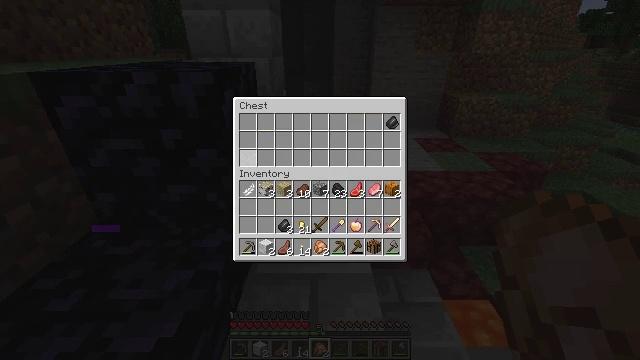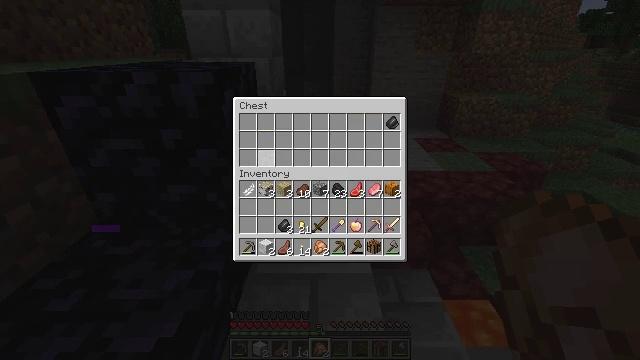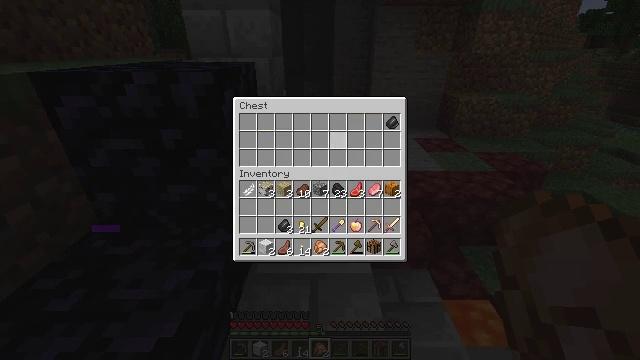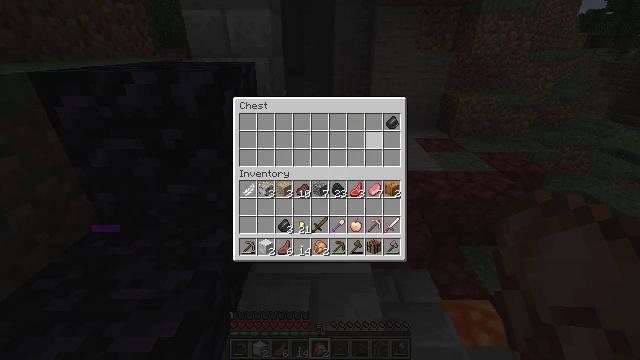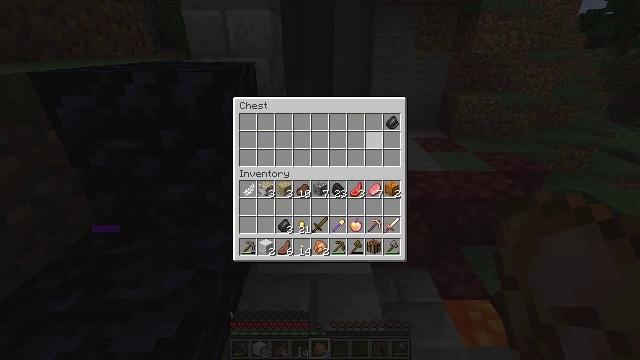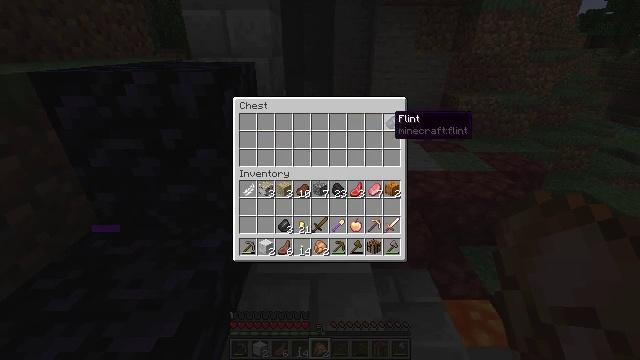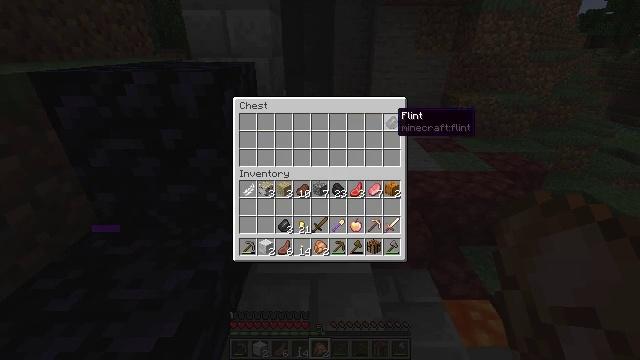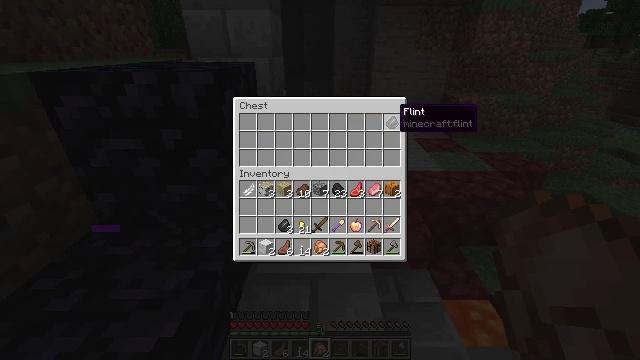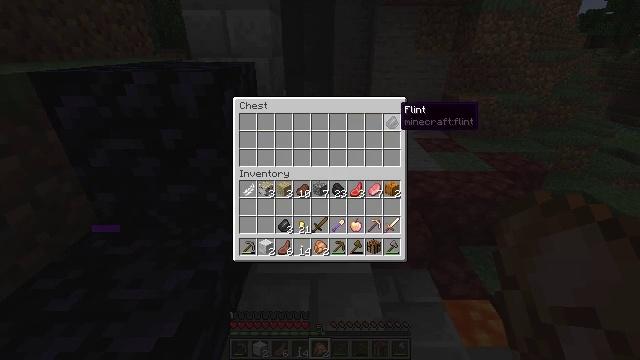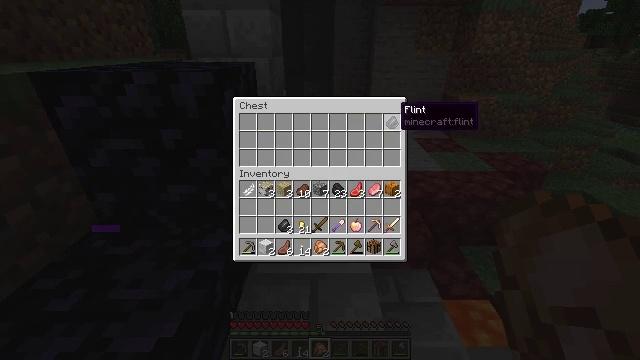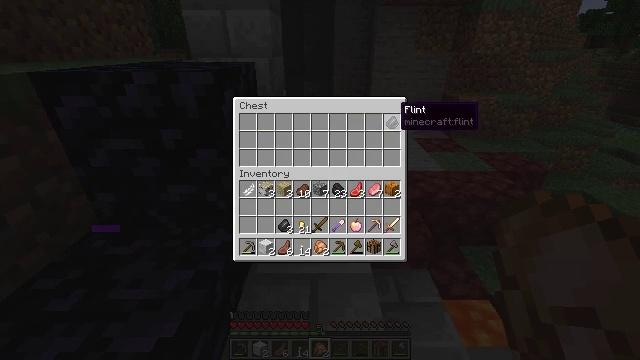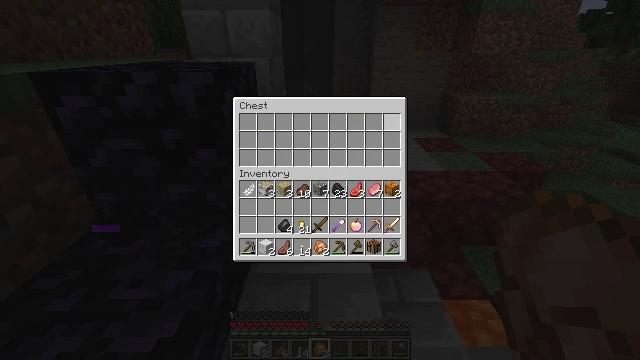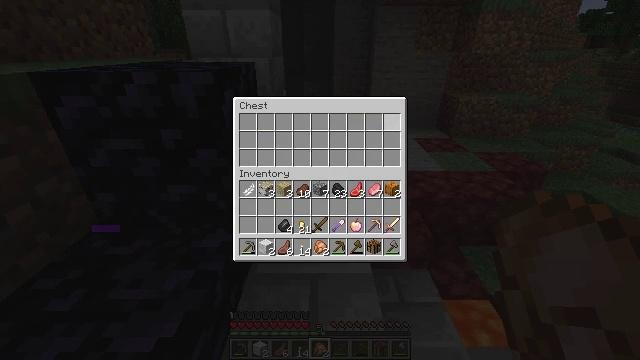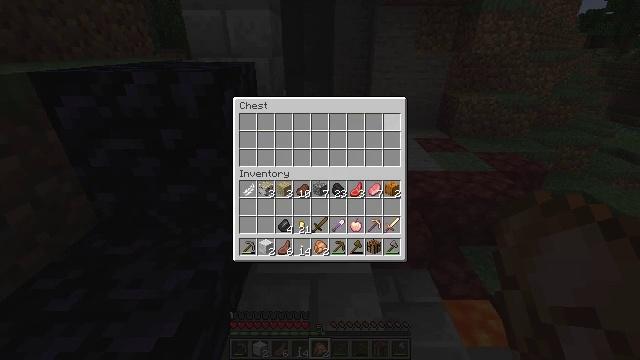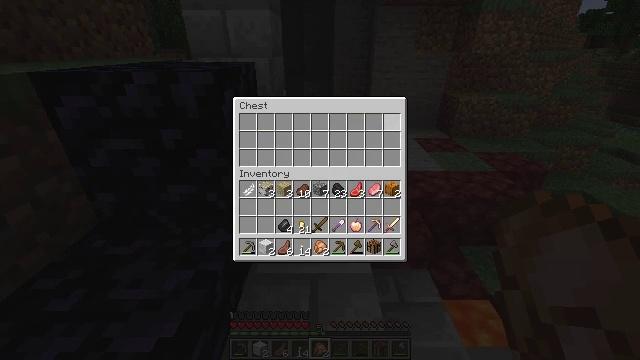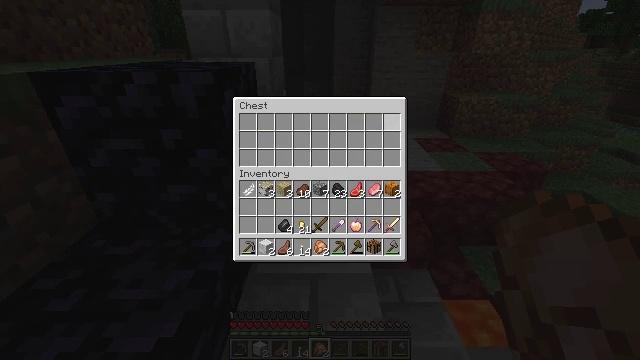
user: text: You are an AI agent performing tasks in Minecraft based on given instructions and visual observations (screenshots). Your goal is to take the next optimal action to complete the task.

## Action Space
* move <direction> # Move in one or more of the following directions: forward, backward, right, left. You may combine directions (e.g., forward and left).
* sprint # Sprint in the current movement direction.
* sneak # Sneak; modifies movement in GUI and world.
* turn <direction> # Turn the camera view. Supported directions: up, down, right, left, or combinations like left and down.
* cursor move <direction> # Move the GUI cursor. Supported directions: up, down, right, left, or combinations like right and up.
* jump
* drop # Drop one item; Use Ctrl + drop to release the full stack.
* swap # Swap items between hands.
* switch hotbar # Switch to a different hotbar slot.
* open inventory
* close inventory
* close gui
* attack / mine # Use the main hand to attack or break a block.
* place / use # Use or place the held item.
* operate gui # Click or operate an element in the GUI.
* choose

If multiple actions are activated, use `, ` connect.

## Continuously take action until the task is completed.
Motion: motion action
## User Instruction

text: Attack the chest to pick it up.
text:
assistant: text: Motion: sneak, cursor move right
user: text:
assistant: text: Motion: sneak, cursor move right and up
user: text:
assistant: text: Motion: sneak, cursor move right and up
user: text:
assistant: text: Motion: sneak
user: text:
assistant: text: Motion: sneak, cursor move right
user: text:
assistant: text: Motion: sneak
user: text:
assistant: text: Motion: sneak
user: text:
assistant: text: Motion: sneak
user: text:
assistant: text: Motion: sneak
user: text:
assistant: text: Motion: sneak
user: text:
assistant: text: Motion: sneak, operate gui
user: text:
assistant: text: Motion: sneak, operate gui
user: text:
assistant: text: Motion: sneak, operate gui
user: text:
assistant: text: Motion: sneak
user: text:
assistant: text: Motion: no_op
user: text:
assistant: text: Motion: no_op
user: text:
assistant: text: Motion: no_op
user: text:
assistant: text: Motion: no_op
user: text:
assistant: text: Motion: no_op
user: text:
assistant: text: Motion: turn left, close gui
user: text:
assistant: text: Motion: turn left
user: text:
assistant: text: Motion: turn left
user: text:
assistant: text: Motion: no_op
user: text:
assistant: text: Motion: no_op
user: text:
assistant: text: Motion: no_op
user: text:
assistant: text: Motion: no_op
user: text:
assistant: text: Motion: no_op
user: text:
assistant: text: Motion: move forward, turn right
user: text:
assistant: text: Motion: move forward, turn right
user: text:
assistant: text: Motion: move forward